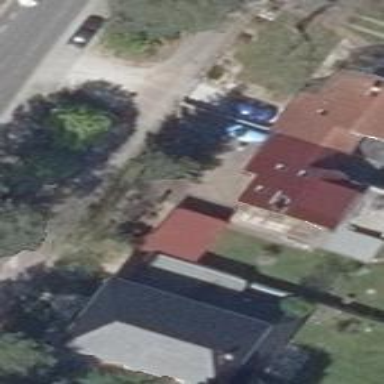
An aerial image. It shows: Simple and straightforward house.